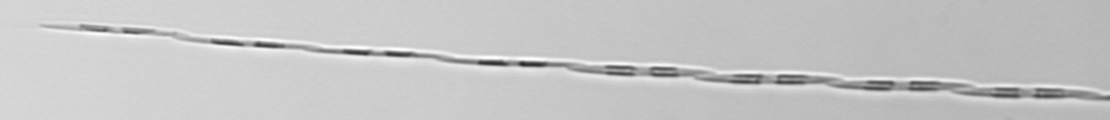
Label: Pseudo-nitzschia